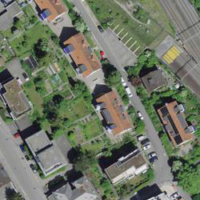
EUNIS habitat code: 57
Species observed at this site:
Salvia glutinosa
Cydonia oblonga